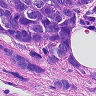
Metastatic tissue present: yes